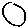
Label: circle